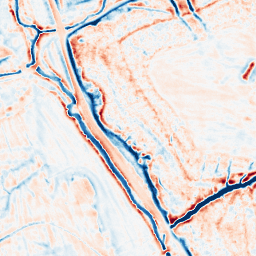
Category: edge_preserving
Decomposition family: bilateral
Decomposition parameters: d: 15
sigma_color: 75
sigma_space: 50
Upsampling method: cubic_mitchell
Upsampling parameters: scale: 4
Upsampling scale: 4